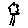
Label: tree